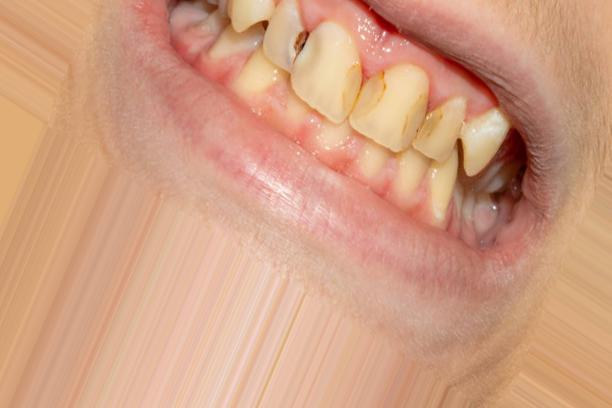
Condition: Caries